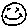
Label: smiley face